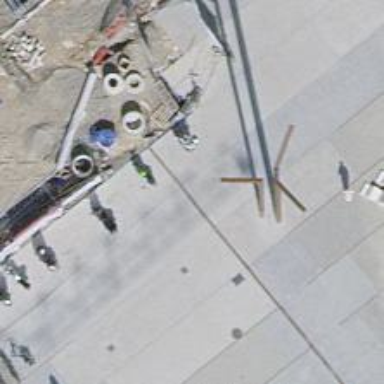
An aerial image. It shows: Pole serving as support.